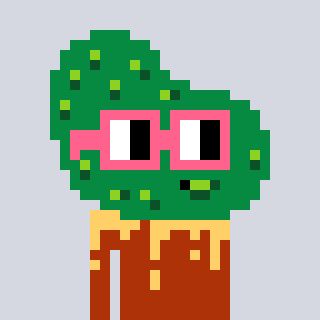
a pixel art character with square pink glasses, a pickle-shaped head and a hotbrown-colored body on a cool background